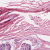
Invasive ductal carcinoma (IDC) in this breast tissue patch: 1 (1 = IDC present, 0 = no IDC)